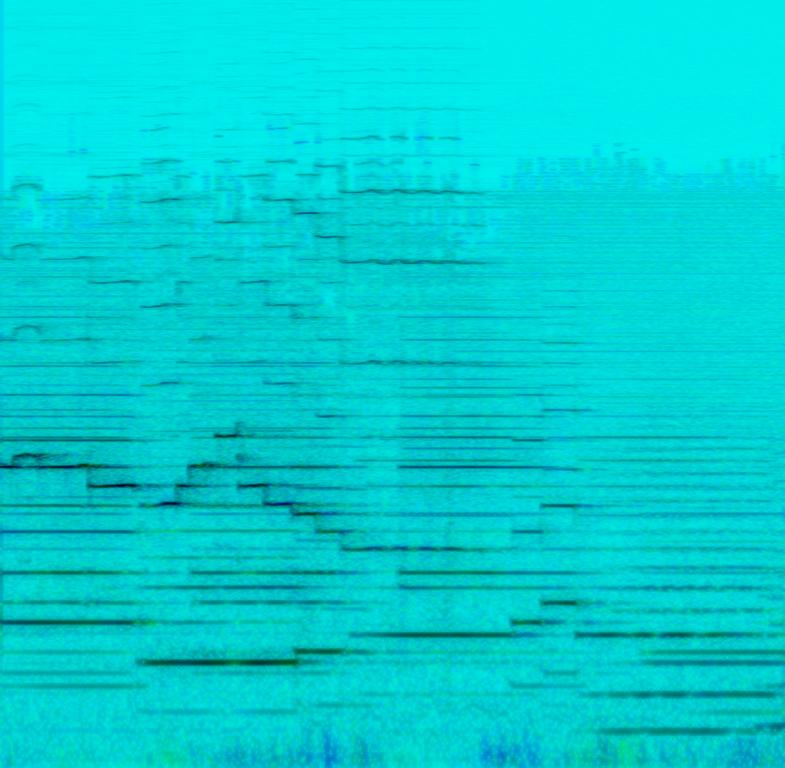
The low quality recording features a live performance of a classical song that consists of sustained strings and flute melody. There are some chair crackling noises, as well as camera shuttering sounds. It sounds emotional and passionate, and the recording itself is noisy.